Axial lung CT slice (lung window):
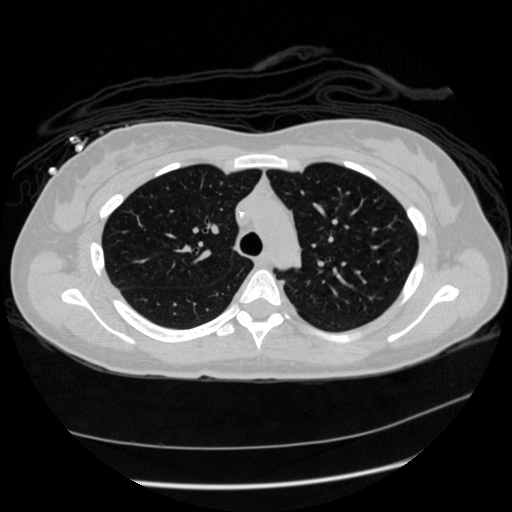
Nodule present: no